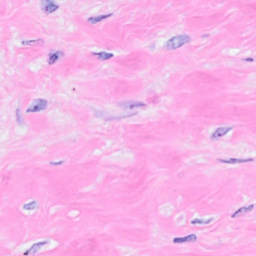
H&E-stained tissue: Breast